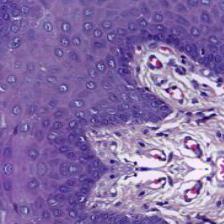
Diagnosis: Normal